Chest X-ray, PA view. Patient: 16 years old, sex F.
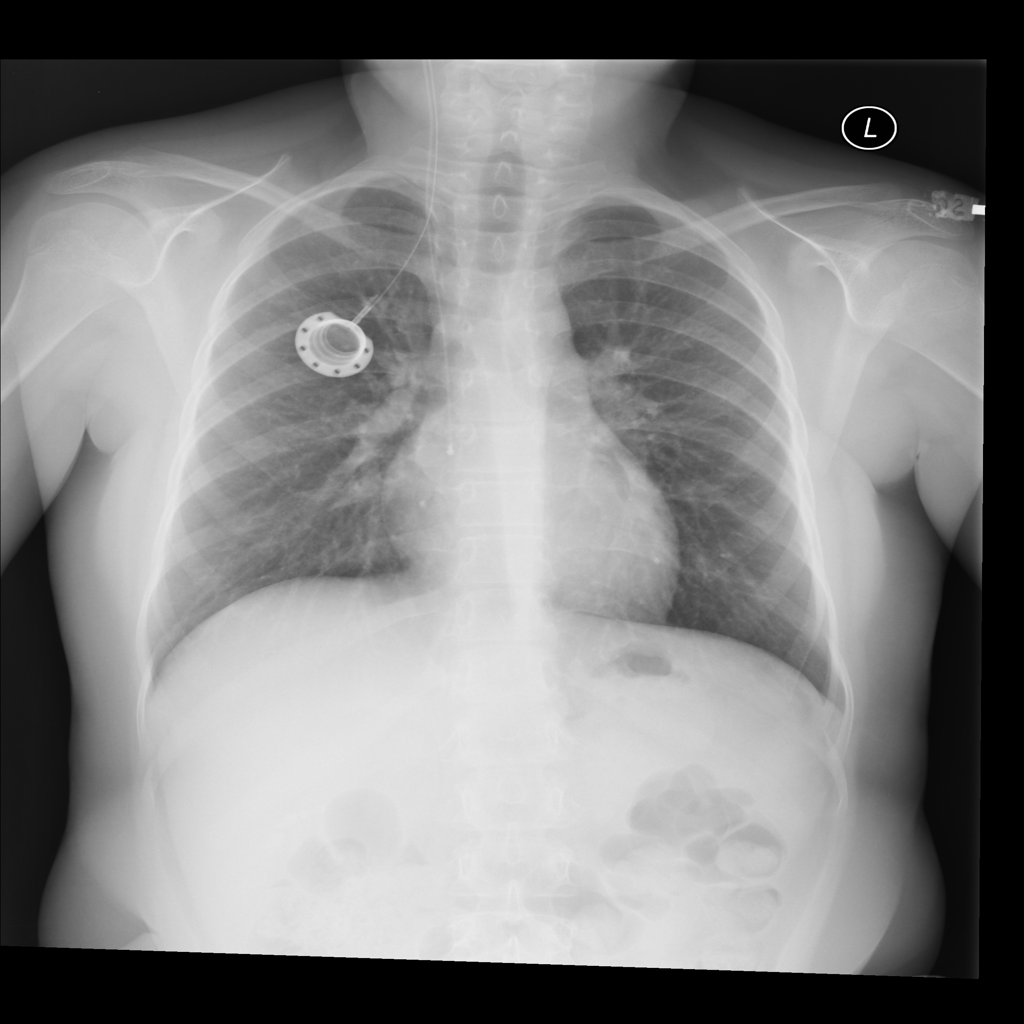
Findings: No Finding